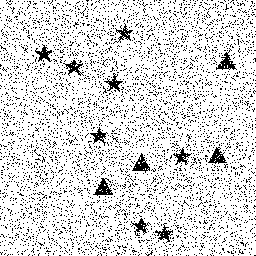
Squares: 0
Triangles: 4
Stars: 8
Total shapes: 12